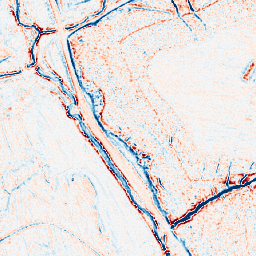
Category: multiscale
Decomposition family: dog_multiscale
Decomposition parameters: sigma_ratio: 1.4
n_scales: 3
base_sigma: 0.5
Upsampling method: area
Upsampling parameters: scale: 2
Upsampling scale: 2